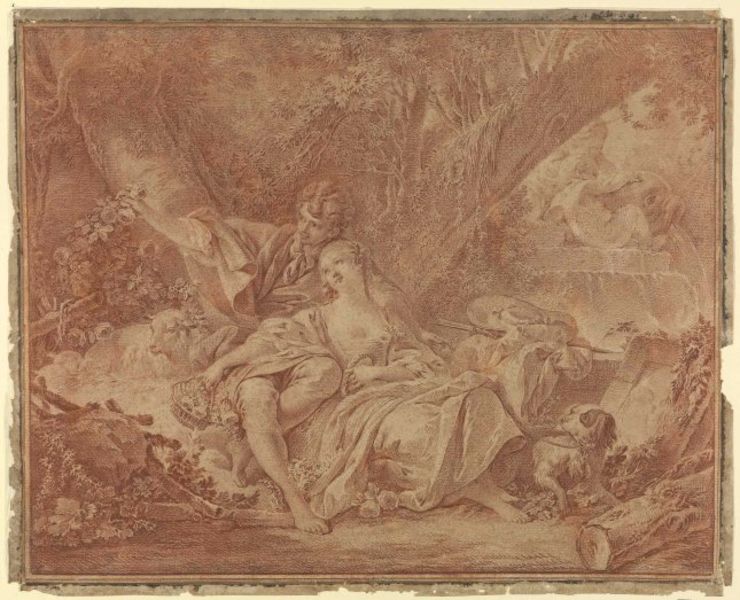
Titel: Schäfer und Schäferin
Künstler: Karoline Luise, Markgräfin von Baden
Standort: Karlsruhe
Institution: Staatliche Kunsthalle Karlsruhe
Schlagwörter: akt, baum, blätter, laub, mann, nackt, wasser, baumstämme, bäume, mädchen, sitzen, äste, blumen, braun, brust, busen, frau, holz, kleid, zeichnung, blick, hund, obst, rosen, rot, tuch, ornament, alt, jung, arm, barock, blass, falten, rahmen, ast, bach, baumstamm, natur, stamm, sitzend, kind, paar, pflanzen, dekollete, höhle, locken, wald, wasserfall, brunnen, engel, frucht, früchte, garten, putto, beine, relief, bein, bilderrahmen, leidenschaft, liebe, liegen, ruhen, man, leine, fels, idylle, picknick, sepia, romantik, querformat, stämme, treppe, freizeit, angelehnt, bett, korb, liegend, zeigen, ring, foto, flechten, barfuss, lamm, schaf, maske, fuss, moos, lichtung, druck, radierung, stich, baun, kranz, zuneigung, liebespaar, fisch, schoss, verliebt, antik, liebende, rötlich, tapisserie, fresko, putten, kupferstich, im freien, schäfer, liegt, ziege, rötel, brunne, quelle, verliebte, schäferstündchen, delfin, rötelzeichnung, bukolik, zeigt, aphore, aste, schaff, holzstamm, lauschig, osen, röteö, bazm, gemäldte, liebenpaar, hag, schaferpaar, wadl, nrust